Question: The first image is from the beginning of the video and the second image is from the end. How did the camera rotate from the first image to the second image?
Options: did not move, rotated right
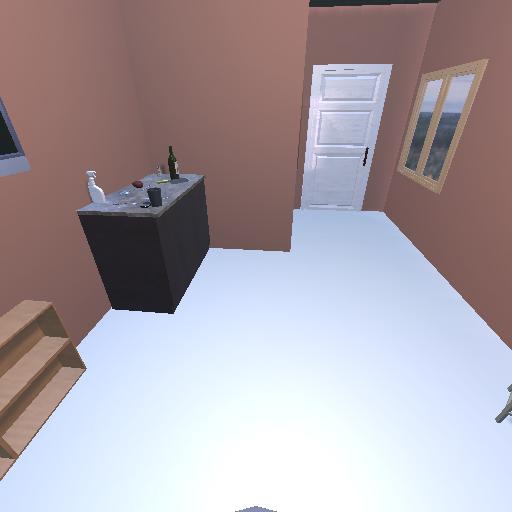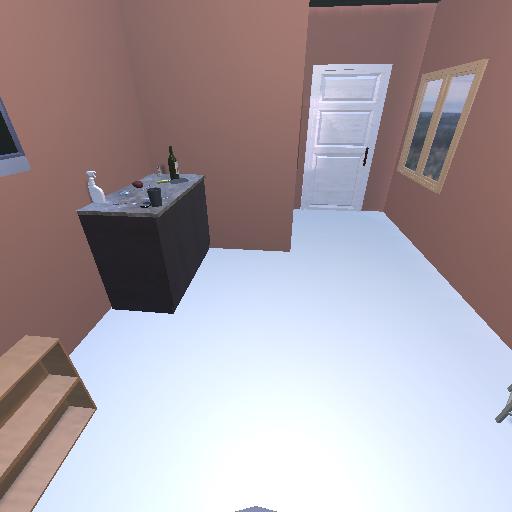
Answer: did not move